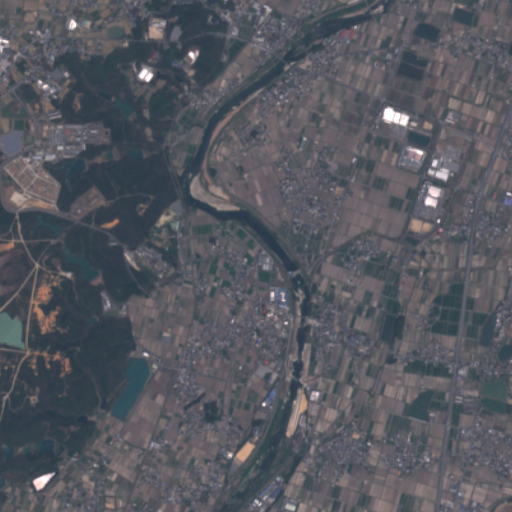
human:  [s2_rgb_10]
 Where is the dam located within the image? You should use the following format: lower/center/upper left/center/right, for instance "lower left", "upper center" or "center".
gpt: The dam is located in the center left of the image.
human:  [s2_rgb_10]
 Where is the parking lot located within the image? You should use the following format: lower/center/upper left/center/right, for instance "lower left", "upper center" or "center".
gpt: There is no parking lot in the image.